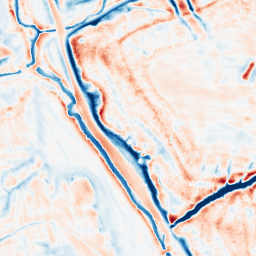
Category: edge_preserving
Decomposition family: bilateral
Decomposition parameters: d: 21
sigma_color: 100
sigma_space: 75
Upsampling method: cubic_mitchell
Upsampling parameters: scale: 8
Upsampling scale: 8